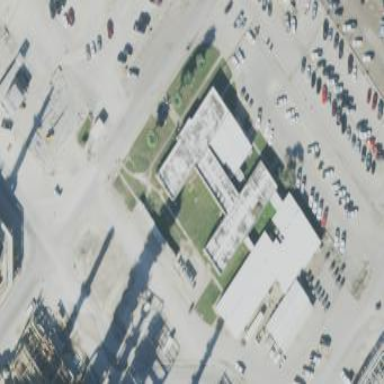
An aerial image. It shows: Industrial building.